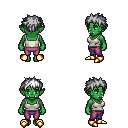
a pixel art fantasy rpg character, female body template, orc, green skin, white pirate shirt, magenta pants, white bedhead hairstyle, gold boots, four views (front, back, left, right), 2x2 character sprite sheet, small pixel art, hard edges, no anti-aliasing